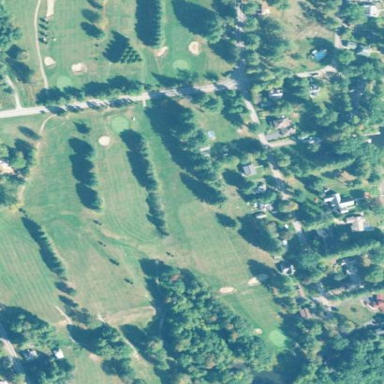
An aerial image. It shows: Golf course.